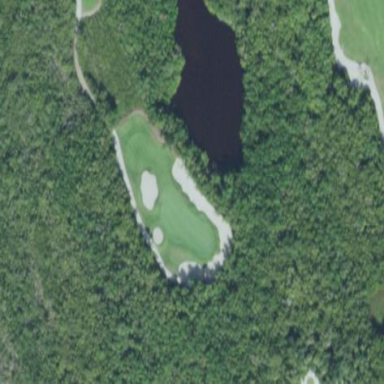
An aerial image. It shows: Area of rough grass used for golf.